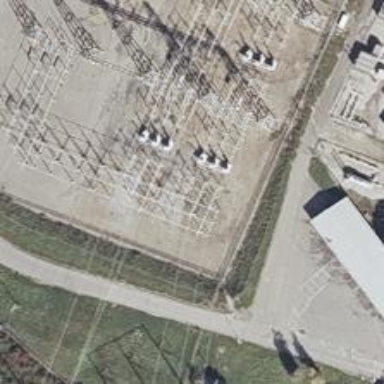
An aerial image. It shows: Switch for power supply.